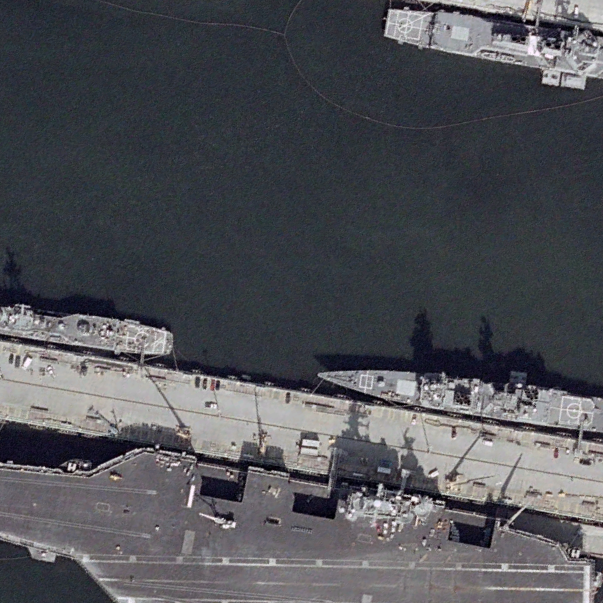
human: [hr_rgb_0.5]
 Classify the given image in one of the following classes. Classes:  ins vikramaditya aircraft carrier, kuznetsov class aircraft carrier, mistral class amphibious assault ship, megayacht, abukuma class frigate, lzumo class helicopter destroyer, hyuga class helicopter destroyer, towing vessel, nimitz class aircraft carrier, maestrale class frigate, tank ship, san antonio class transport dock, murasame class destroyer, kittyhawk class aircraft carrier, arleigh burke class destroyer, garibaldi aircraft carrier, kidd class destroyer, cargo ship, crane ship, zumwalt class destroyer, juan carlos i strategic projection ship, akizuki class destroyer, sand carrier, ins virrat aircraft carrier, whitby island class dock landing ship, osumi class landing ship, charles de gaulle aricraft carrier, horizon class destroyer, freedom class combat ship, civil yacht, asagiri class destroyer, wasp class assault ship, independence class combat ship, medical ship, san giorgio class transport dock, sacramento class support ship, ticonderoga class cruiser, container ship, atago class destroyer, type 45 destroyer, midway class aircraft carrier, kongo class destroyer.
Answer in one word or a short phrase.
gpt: Nimitz class aircraft carrier